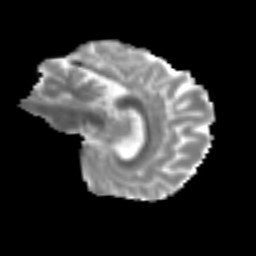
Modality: MD
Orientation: sagittal
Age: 39
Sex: male
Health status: ill
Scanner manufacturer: siemens
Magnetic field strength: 3 T
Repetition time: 8.7 s
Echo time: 0.11 s